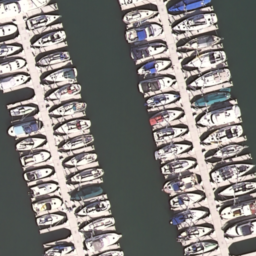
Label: harbor